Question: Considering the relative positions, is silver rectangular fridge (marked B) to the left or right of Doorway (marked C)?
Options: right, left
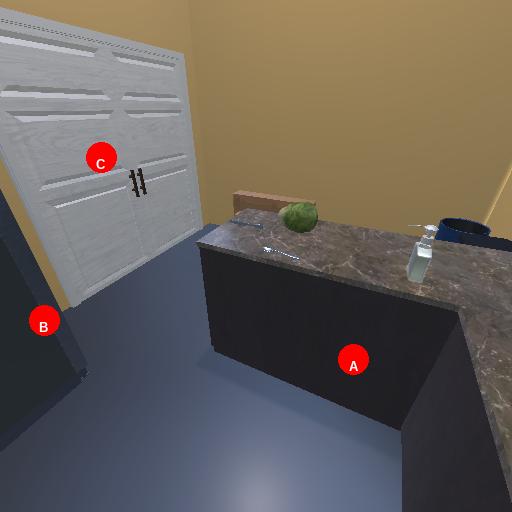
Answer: right